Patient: sex M, age 68
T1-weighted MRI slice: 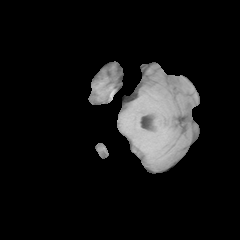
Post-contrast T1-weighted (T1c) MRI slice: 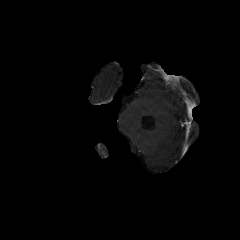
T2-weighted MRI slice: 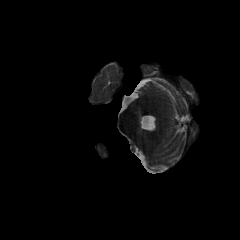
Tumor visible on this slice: no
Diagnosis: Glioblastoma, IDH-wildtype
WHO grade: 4